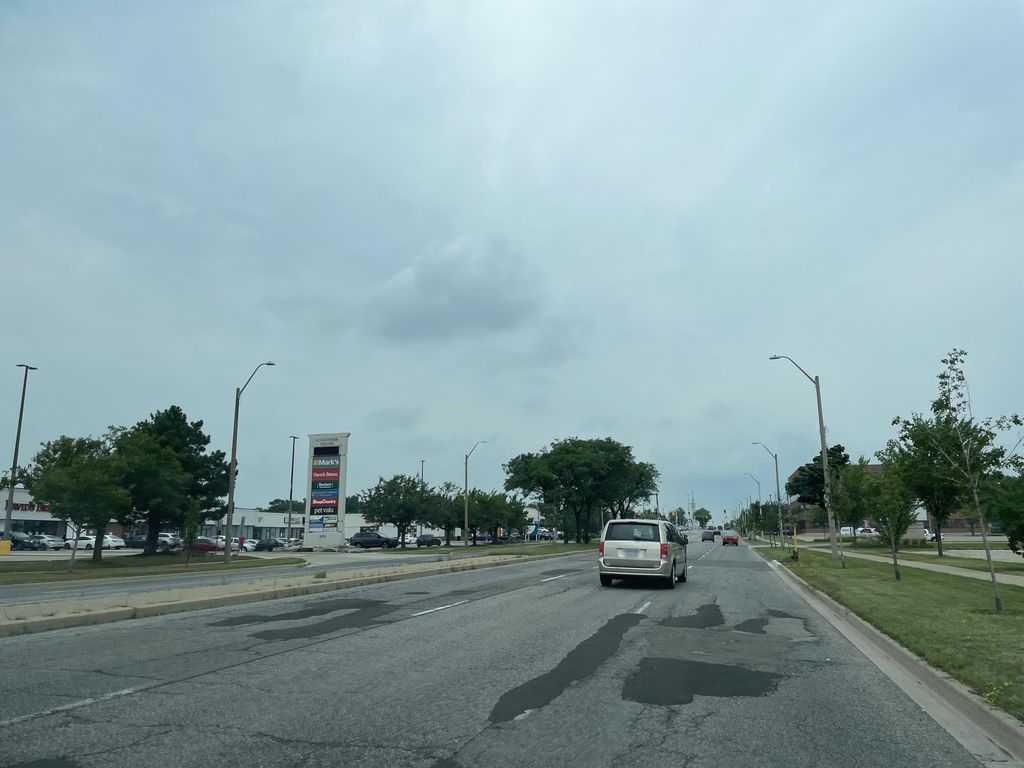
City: hamilton